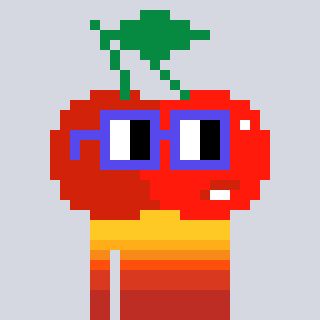
a pixel art character with square blue glasses, a cherry-shaped head and a grayscale-colored body on a cool background